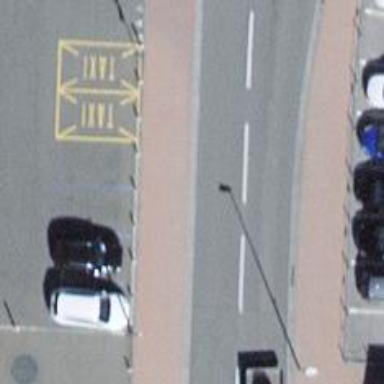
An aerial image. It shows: Bollard barrier.